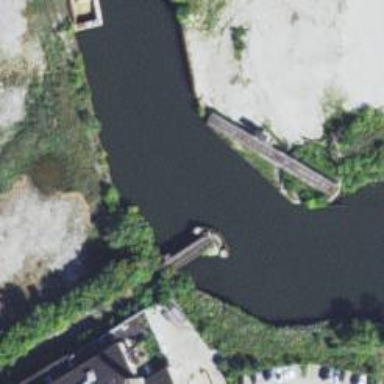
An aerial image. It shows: Disused railway bridge.